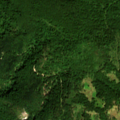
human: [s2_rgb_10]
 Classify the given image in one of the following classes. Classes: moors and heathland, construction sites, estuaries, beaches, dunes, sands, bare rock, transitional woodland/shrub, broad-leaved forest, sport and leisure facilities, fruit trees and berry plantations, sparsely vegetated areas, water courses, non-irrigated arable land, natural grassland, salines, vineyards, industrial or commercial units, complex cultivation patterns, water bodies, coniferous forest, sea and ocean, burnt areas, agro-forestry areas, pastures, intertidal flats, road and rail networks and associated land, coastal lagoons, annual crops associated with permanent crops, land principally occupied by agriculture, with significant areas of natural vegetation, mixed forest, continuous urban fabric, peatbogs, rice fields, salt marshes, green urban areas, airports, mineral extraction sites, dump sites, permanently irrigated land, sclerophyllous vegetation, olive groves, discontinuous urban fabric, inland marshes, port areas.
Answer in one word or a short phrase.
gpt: broad-leaved forest